Question: I have a visual element 'MyButton' with a custom renderer implemented for iOS.
Shared:
'''
namespace RendererTest
{
public class MyButton: Button
{
public Color BoundaryColor { get; set; }
}
public static class App
{
public static Page GetMainPage()
{
var button = new MyButton { Text = "Click me!", BoundaryColor = Color.Red };
button.Clicked += (sender, e) => (sender as MyButton).BoundaryColor = Color.Blue;
return new ContentPage { Content = button };
}
}
}
'''
iOS:
'''
[assembly:ExportRenderer(typeof(MyButton), typeof(MyButtonRenderer))]
namespace RendererTest.iOS
{
public class MyButtonRenderer: ButtonRenderer
{
public override void Draw(RectangleF rect)
{
using (var context = UIGraphics.GetCurrentContext()) {
context.SetFillColor(Element.BackgroundColor.ToCGColor());
context.SetStrokeColor((Element as MyButton).BoundaryColor.ToCGColor());
context.SetLineWidth(10);
context.AddPath(CGPath.FromRect(Bounds));
context.DrawPath(CGPathDrawingMode.FillStroke);
}
}
}
}
'''
When pressing the button, the red boundary should become blue. Apparently the renderer does not notice the changed property. How can I trigger a redraw?

(This example is for iOS. But my question applies to Android as well.)
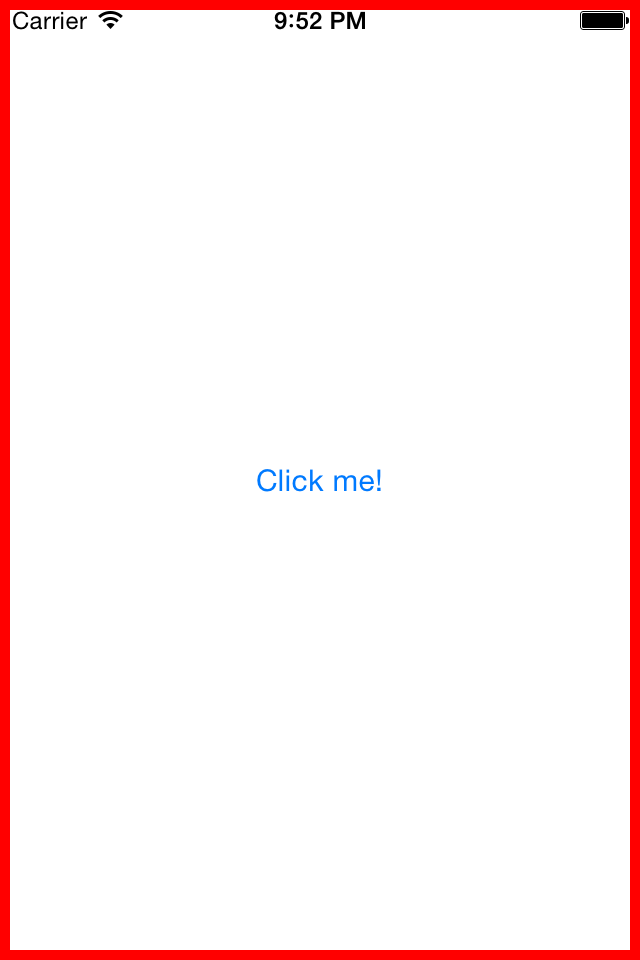
Answer: Two modifications were required:
1. Call OnPropertyChanged within the setter of the BoundaryColor property: public class MyButton: Button
{
Color boundaryColor = Color.Red;
public Color BoundaryColor {
get {
return boundaryColor;
}
set {
boundaryColor = value;
OnPropertyChanged(); // <-- here
}
}
}
2. Subscribe to the event within the OnElementChanged method of MyButtonRenderer: public class MyButtonRenderer: ButtonRenderer
{
protected override void OnElementChanged(ElementChangedEventArgs<Button> e)
{
base.OnElementChanged(e);
Element.PropertyChanged += (s_, e_) => SetNeedsDisplay(); // <-- here
}
public override void Draw(RectangleF rect)
{
// ...
}
}
It seems to be important to subscribe within 'OnElementChanged' and not the constructor. Otherwise a 'System.Reflection.TargetInvocationException' is raised.